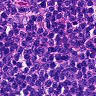
Metastatic tissue present: no